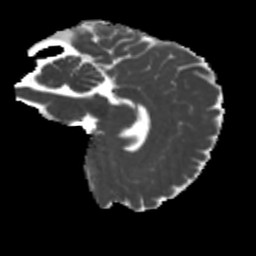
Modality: MD
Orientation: sagittal
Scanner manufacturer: siemens
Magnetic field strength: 3 T
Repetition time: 4 s
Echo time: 0.0594 s